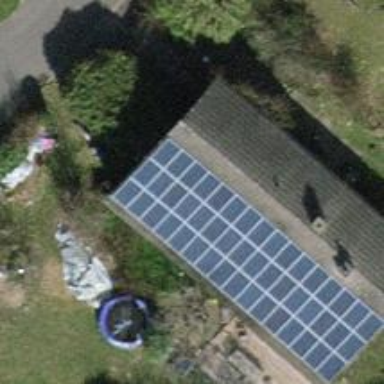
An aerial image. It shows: Small solar photovoltaic panel generator installed on roof.